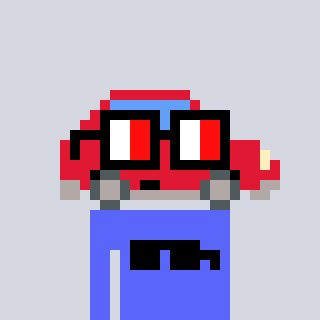
a pixel art character with square glasses with black frames and red eyes, a car-shaped head and a purple-colored body on a cool background